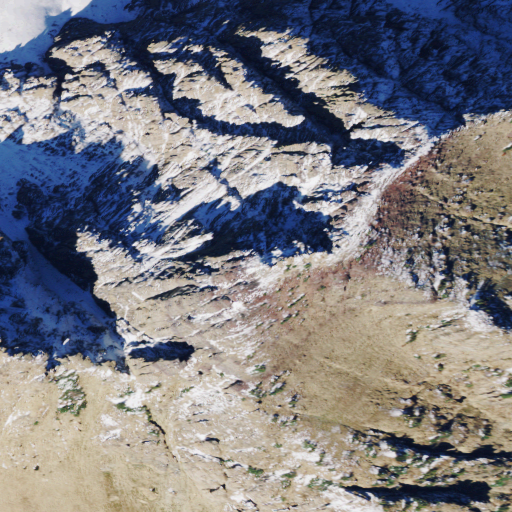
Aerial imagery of mountain in Montana named Count Peak containing evergreen forest, barren land, shrub, and grassland